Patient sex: M
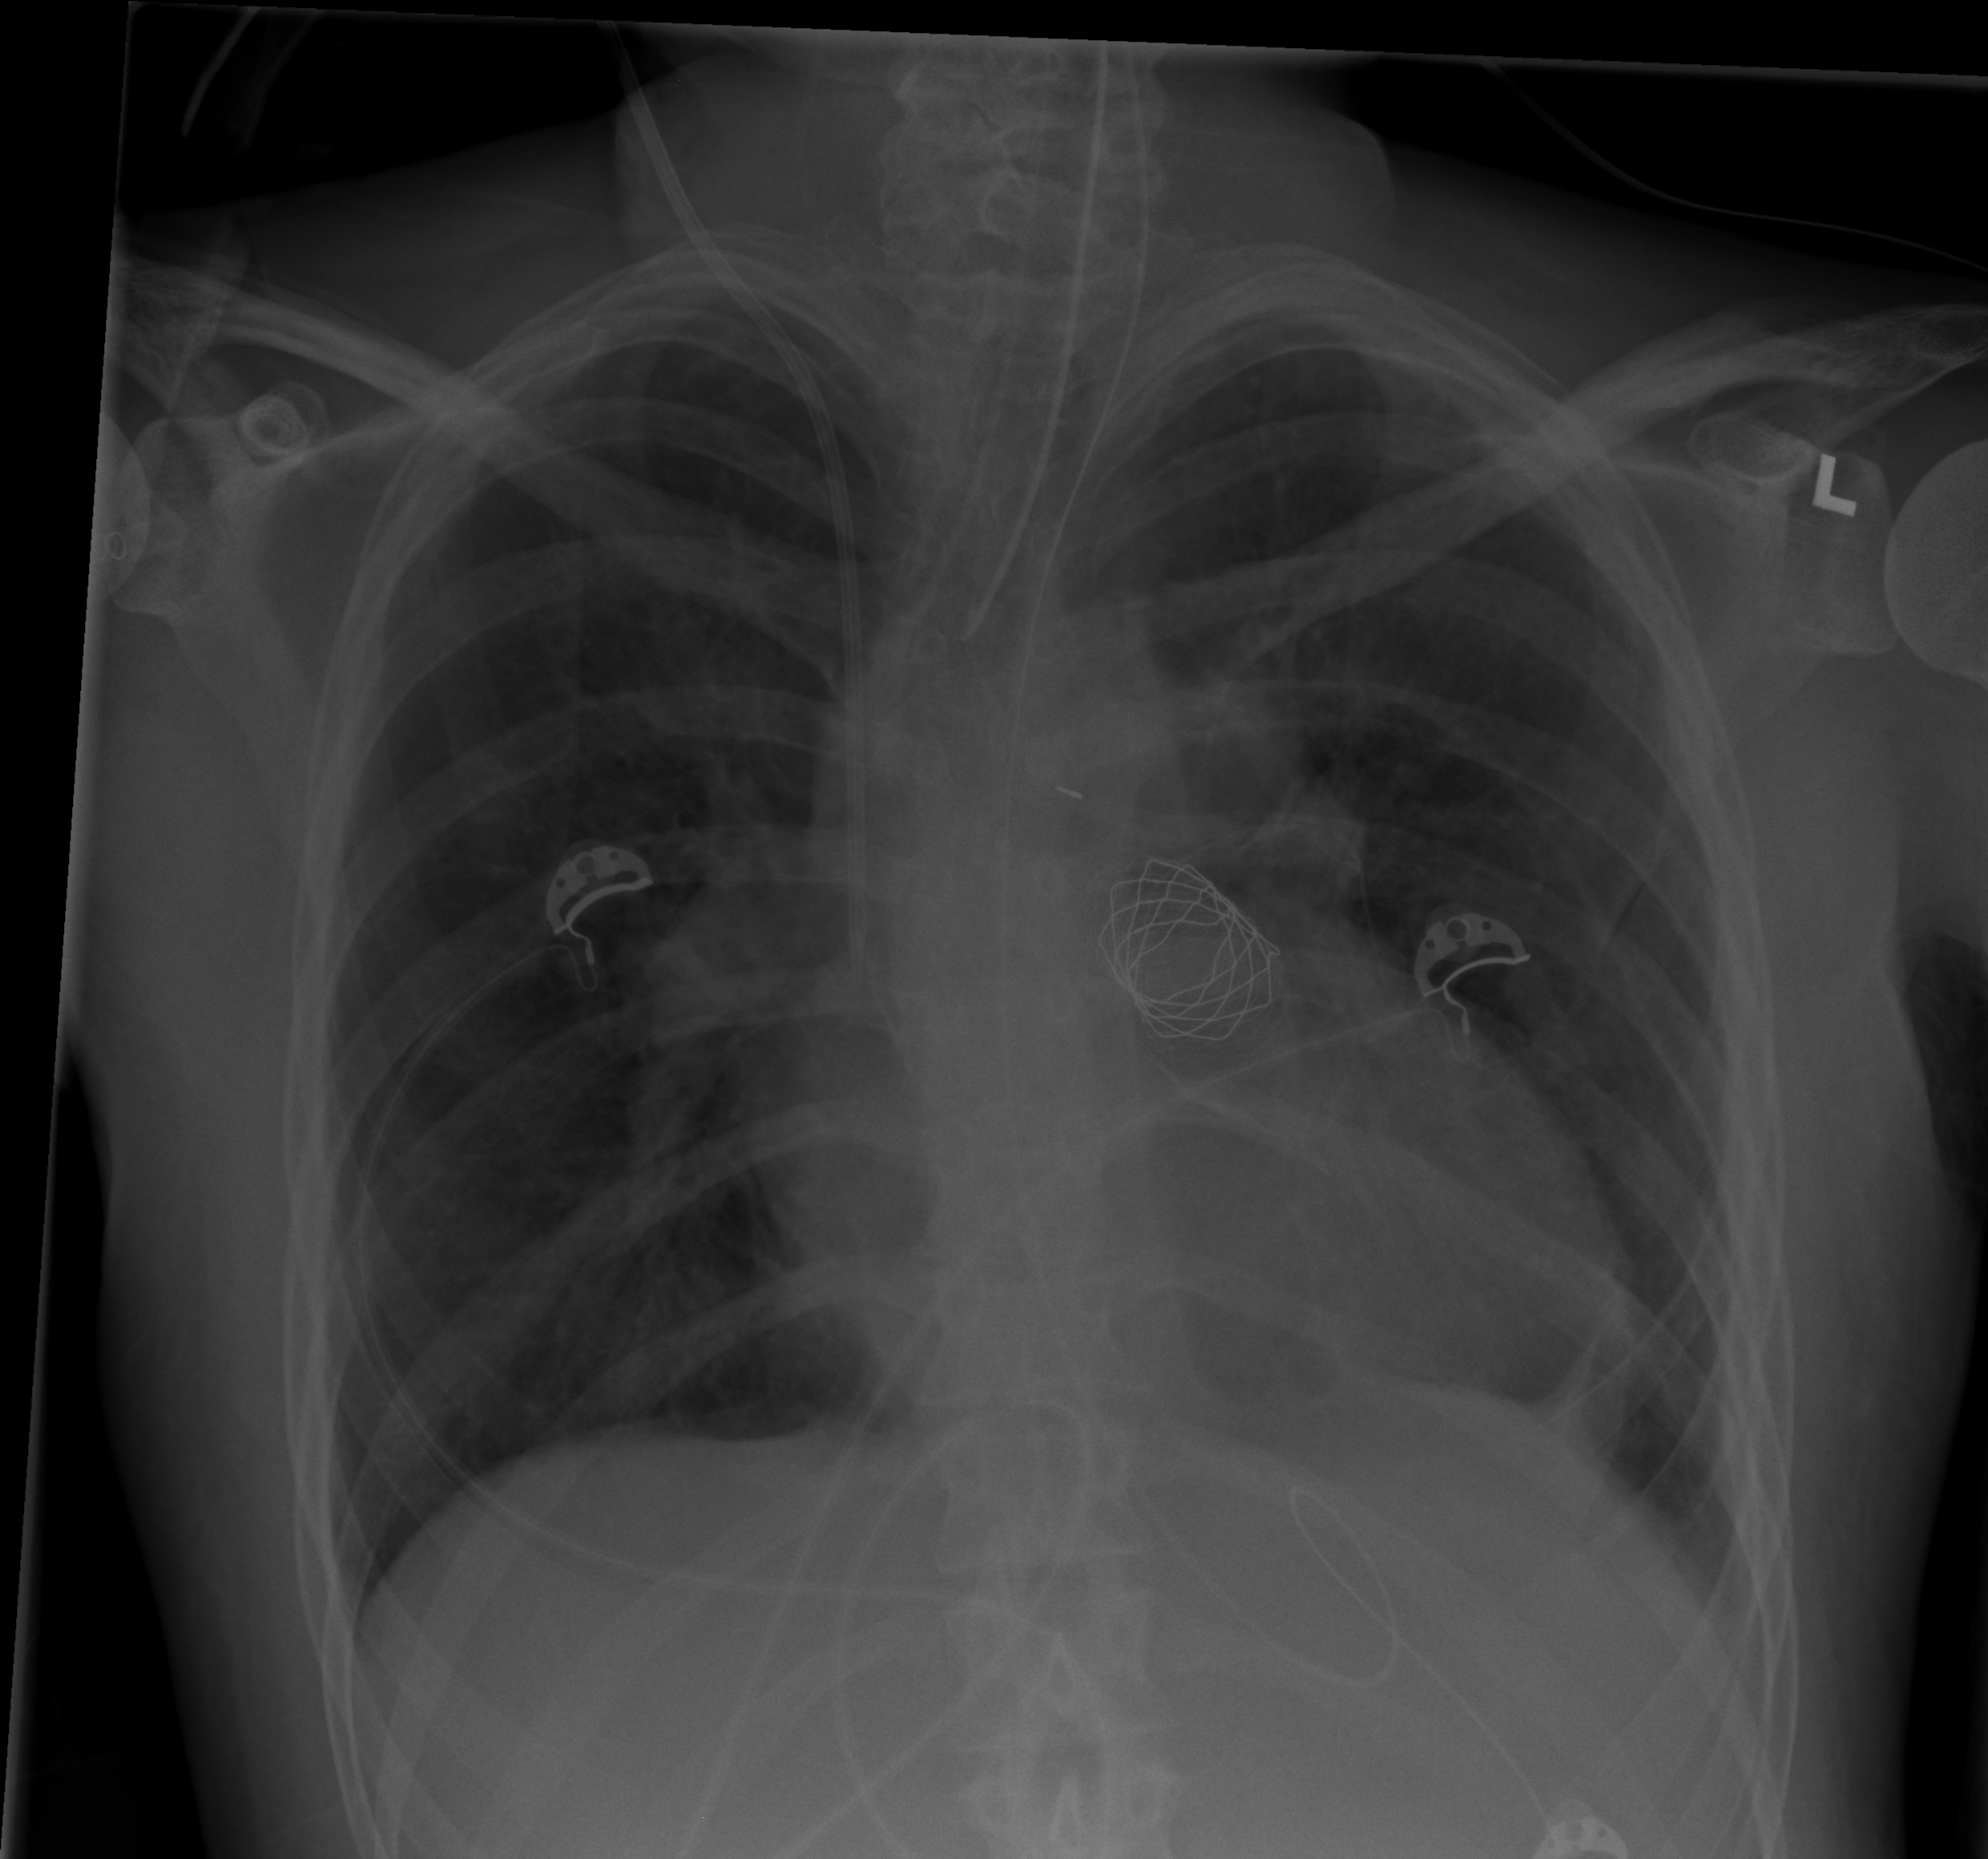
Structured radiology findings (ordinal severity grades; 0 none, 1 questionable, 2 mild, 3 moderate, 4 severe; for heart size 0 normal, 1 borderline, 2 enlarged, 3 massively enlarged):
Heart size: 2
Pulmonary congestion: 0
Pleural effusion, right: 0
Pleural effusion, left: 1
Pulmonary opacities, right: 0
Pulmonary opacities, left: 0
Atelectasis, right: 2
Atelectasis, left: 0